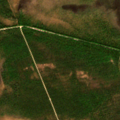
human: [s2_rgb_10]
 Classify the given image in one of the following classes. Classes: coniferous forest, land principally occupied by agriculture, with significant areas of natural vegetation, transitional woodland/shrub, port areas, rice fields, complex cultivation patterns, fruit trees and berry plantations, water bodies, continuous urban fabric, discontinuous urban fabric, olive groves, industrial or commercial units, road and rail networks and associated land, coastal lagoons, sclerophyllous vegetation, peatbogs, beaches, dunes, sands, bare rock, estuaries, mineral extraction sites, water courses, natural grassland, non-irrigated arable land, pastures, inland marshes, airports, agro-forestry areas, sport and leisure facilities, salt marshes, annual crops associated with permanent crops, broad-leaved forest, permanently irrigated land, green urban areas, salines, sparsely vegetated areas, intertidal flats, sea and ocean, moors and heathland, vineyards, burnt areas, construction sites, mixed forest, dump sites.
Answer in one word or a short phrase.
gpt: coniferous forest, mixed forest, transitional woodland/shrub, peatbogs